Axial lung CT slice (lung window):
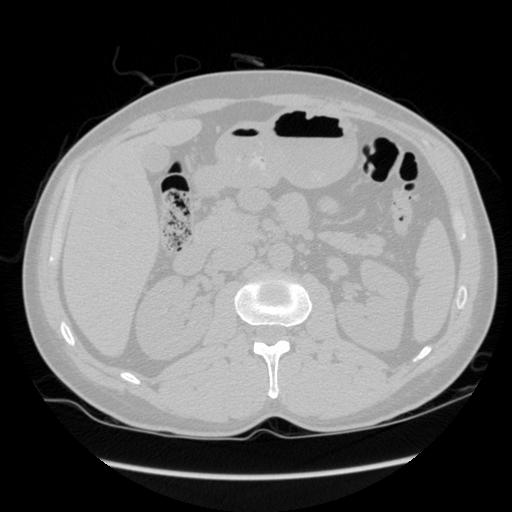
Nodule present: no